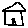
Label: house